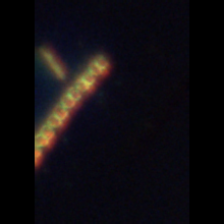
Taxon: Chaetoceros
Group: Diatoms